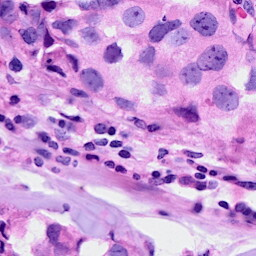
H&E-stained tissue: Breast